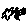
Label: star